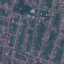
Label: Residential